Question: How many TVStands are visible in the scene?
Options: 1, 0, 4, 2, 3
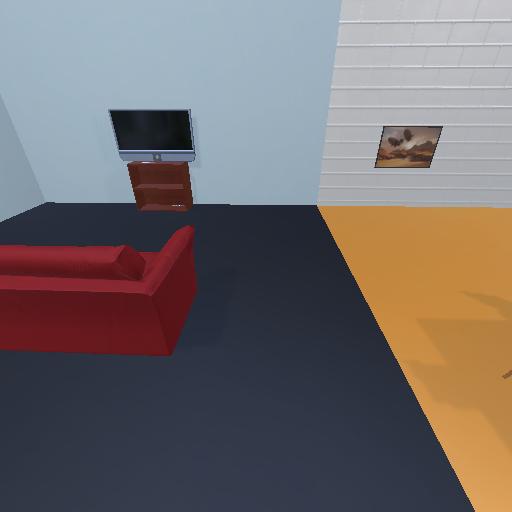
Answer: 1